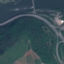
Land use / land cover: Highway